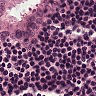
Metastatic tissue present: yes